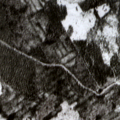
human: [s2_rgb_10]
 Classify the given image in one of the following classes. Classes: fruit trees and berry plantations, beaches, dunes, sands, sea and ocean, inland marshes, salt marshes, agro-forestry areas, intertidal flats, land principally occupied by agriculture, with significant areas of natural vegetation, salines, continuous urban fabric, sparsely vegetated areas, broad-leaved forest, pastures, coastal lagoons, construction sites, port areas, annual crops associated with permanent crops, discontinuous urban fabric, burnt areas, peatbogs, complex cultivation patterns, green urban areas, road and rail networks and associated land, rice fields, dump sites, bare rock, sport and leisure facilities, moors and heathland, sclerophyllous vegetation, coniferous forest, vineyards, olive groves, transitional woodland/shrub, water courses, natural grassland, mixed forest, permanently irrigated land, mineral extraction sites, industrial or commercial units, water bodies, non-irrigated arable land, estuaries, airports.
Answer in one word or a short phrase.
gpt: coniferous forest, mixed forest